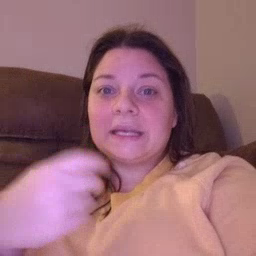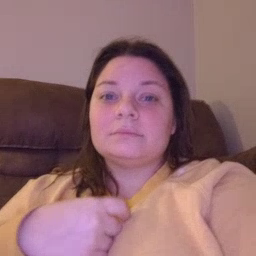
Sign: see